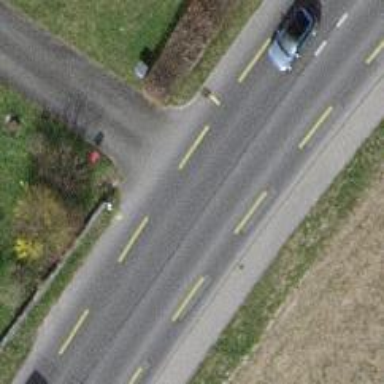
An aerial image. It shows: Tertiary road with asphalt surface and designated cycle lane.